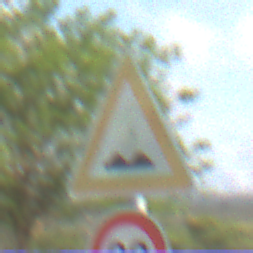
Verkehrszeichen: UnebeneFahrbahn
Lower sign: Geschwindigkeit90
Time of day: MorningAfternoon
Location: Outdoor (Nature)
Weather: PartlyCloudy
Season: NotSpecified
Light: Natural